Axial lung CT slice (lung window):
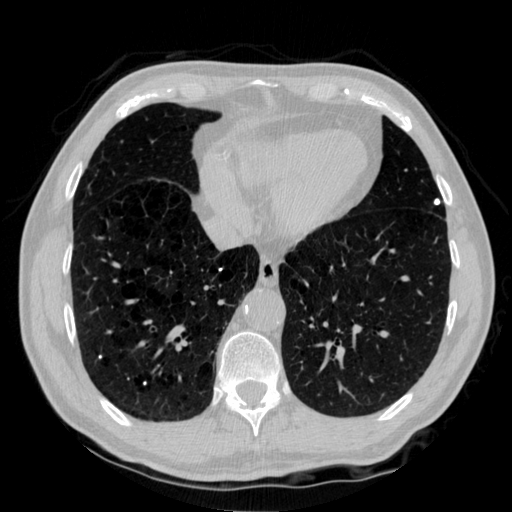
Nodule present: yes
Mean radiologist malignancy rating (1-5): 1